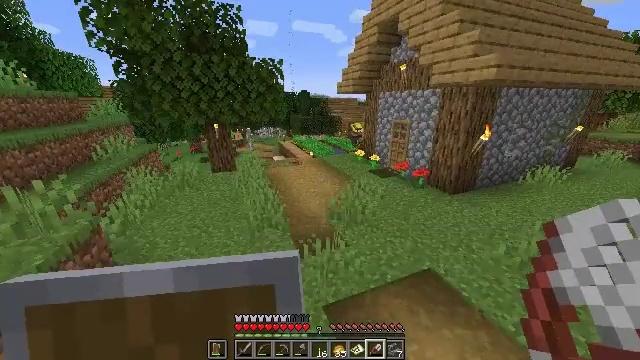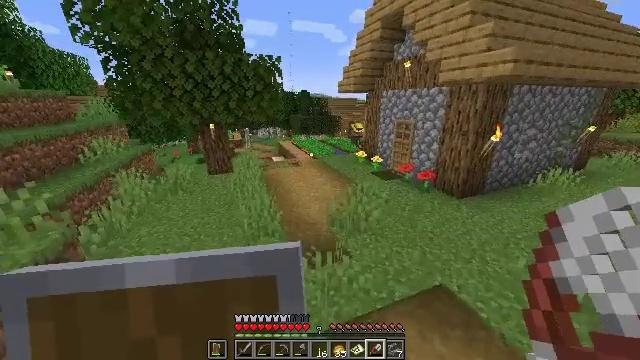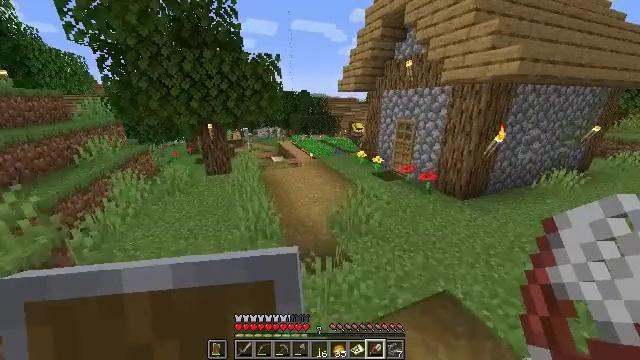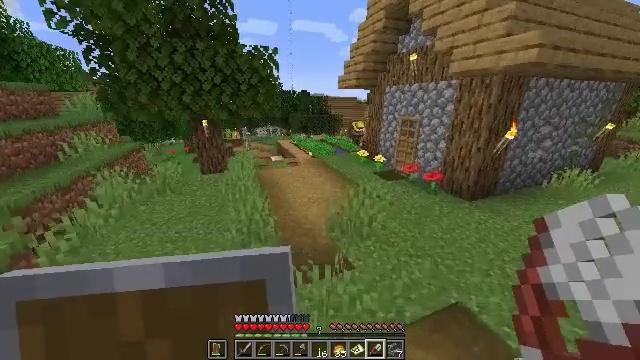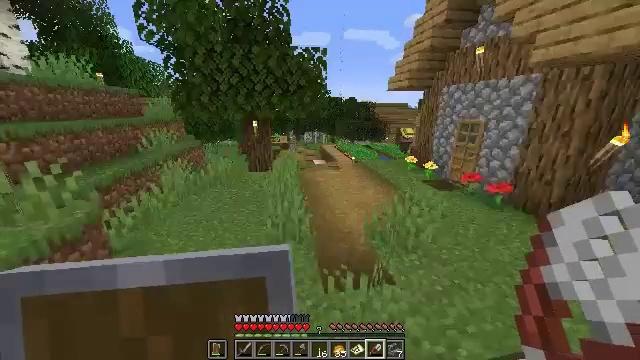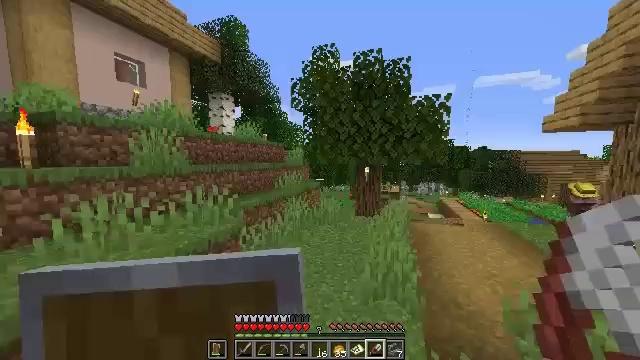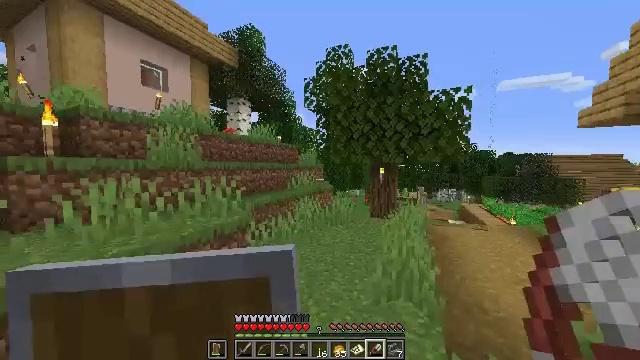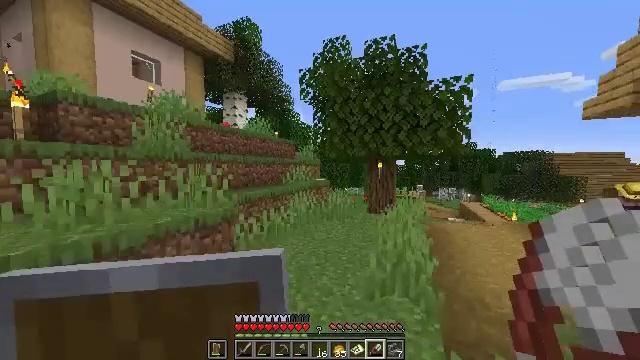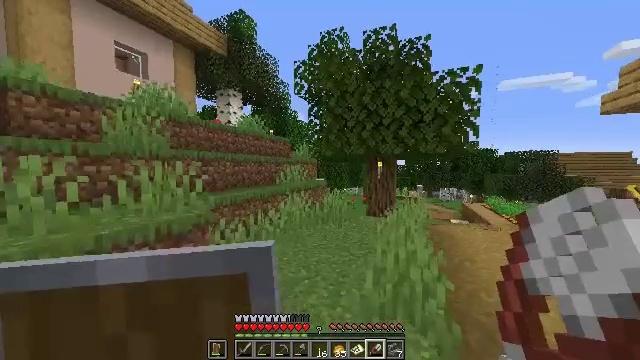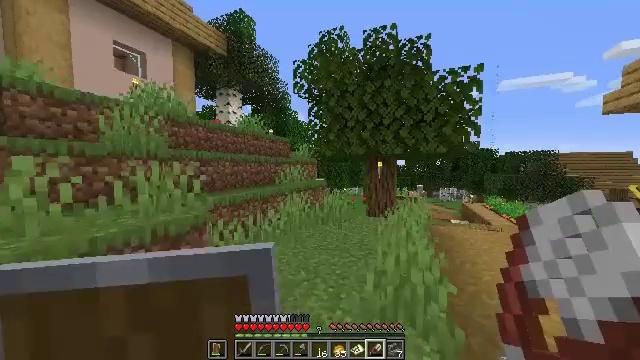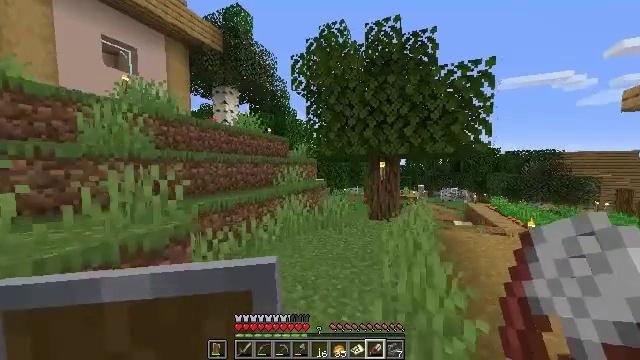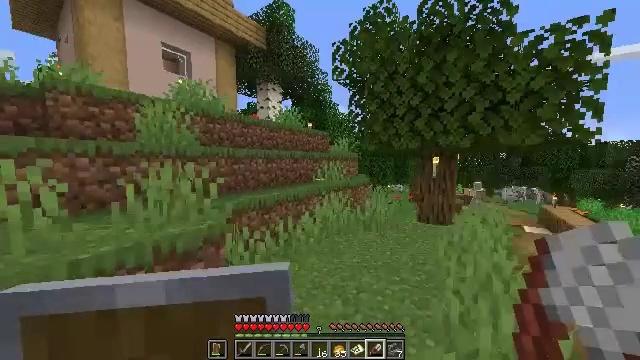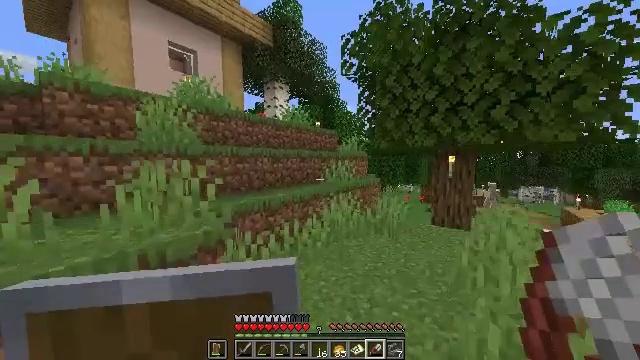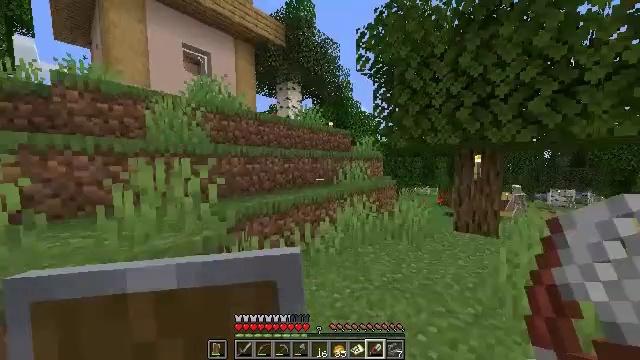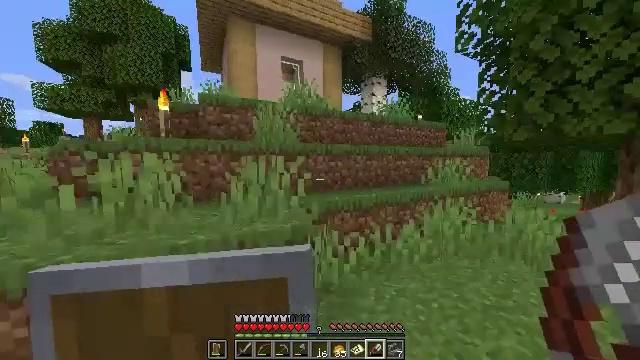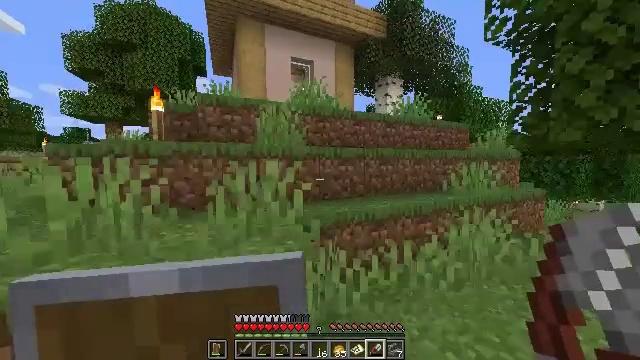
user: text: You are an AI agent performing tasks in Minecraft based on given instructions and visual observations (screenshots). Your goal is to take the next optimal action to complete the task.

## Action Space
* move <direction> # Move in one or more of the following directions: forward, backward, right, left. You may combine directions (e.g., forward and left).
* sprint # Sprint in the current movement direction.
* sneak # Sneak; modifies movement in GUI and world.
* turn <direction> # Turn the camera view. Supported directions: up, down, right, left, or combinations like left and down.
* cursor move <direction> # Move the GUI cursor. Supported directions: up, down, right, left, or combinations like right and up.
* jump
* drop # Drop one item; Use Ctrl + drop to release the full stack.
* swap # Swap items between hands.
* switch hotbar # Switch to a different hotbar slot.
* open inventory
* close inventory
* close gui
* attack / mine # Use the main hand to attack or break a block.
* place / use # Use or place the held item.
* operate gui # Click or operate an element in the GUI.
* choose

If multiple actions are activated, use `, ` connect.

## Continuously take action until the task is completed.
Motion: motion action
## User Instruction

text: Form a blue banner by arranging blue wool and a stick in the crafting table.
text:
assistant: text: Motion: move forward
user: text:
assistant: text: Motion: move forward
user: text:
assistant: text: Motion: move forward
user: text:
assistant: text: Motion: move forward, turn left and up
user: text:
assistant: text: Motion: move forward, turn left and up
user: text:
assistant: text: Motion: move forward, turn left and up
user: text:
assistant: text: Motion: move forward
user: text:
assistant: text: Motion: move forward
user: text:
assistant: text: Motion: move forward
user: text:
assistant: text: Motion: move forward
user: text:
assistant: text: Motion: move forward, turn left and down
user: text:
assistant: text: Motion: move forward, turn left
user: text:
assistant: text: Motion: move forward, turn left
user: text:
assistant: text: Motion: move forward, turn left
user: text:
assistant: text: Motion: move forward, turn left and up
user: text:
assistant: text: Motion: move forward, jump
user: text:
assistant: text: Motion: move forward, jump
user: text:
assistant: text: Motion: move forward, turn left, jump
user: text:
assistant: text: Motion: move forward, turn left
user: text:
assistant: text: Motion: move forward, turn left
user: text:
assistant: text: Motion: move forward, turn right
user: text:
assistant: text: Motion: move forward, turn right
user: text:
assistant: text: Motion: move forward, turn right
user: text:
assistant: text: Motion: move forward, turn right and down, jump
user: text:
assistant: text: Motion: move forward, turn right and down, jump
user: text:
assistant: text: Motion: move forward, turn right
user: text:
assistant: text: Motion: move forward, turn right
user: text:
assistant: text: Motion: move forward, turn right, jump
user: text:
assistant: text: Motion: move forward, jump
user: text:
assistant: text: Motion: move forward, jump